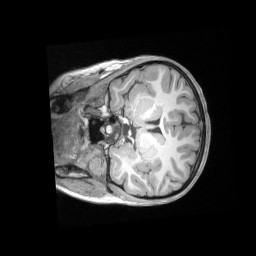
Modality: T1w
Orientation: coronal
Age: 10
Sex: female
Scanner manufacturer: siemens
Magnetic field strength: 3 T
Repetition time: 2.53 s
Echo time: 0.00164 s